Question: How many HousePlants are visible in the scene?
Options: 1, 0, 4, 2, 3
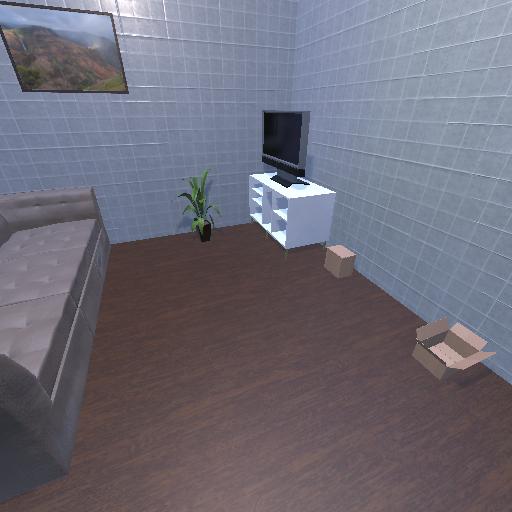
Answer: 1